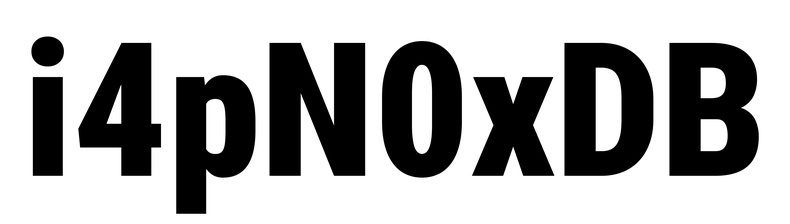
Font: Roboto_Condensed_Black